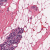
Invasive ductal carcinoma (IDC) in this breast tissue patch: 0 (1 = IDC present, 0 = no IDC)